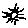
Label: sun